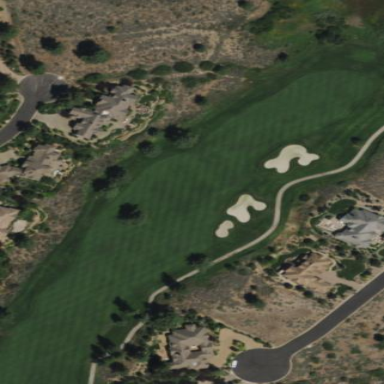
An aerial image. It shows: Rough area on grassy golf course.